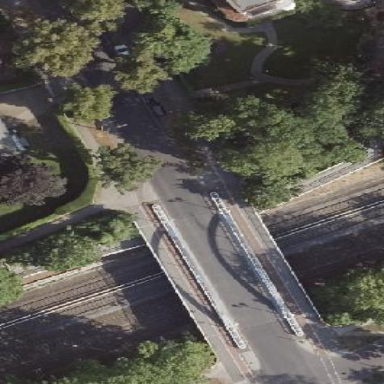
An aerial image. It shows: Man-made bridge.